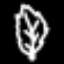
Label: leaf